Question: This is a snake game. How many steps do you need to take from the current state to eat two foods one after another (regardless of the order of the two foods)? At the same time, pay attention to avoid obstacles
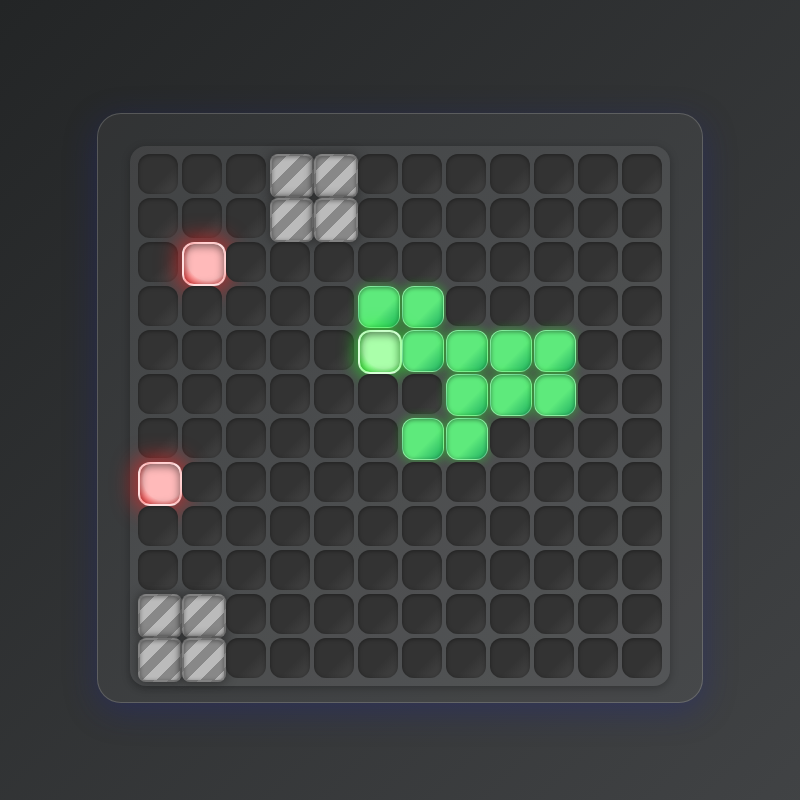
Answer: 12